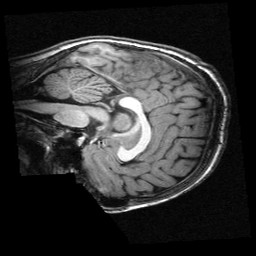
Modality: T1w
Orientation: sagittal
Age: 10
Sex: male
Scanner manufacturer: siemens
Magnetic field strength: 3 T
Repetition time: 2.3 s
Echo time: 0.00336 s